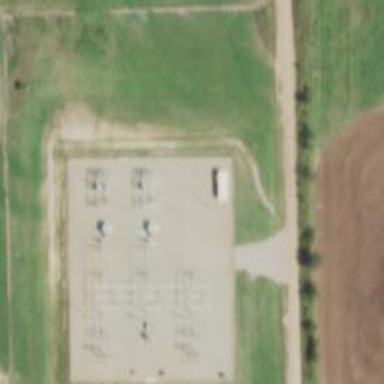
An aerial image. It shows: Power substation.